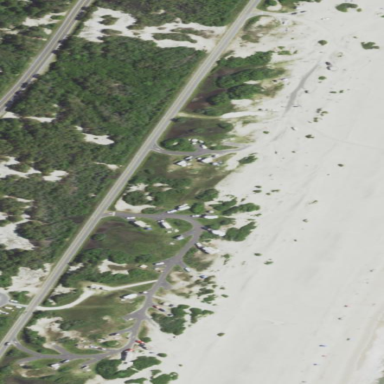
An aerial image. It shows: Campsite where tents and caravans are allowed.